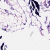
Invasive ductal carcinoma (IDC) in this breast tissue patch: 0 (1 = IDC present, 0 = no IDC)